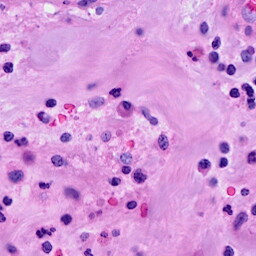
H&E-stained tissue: Breast